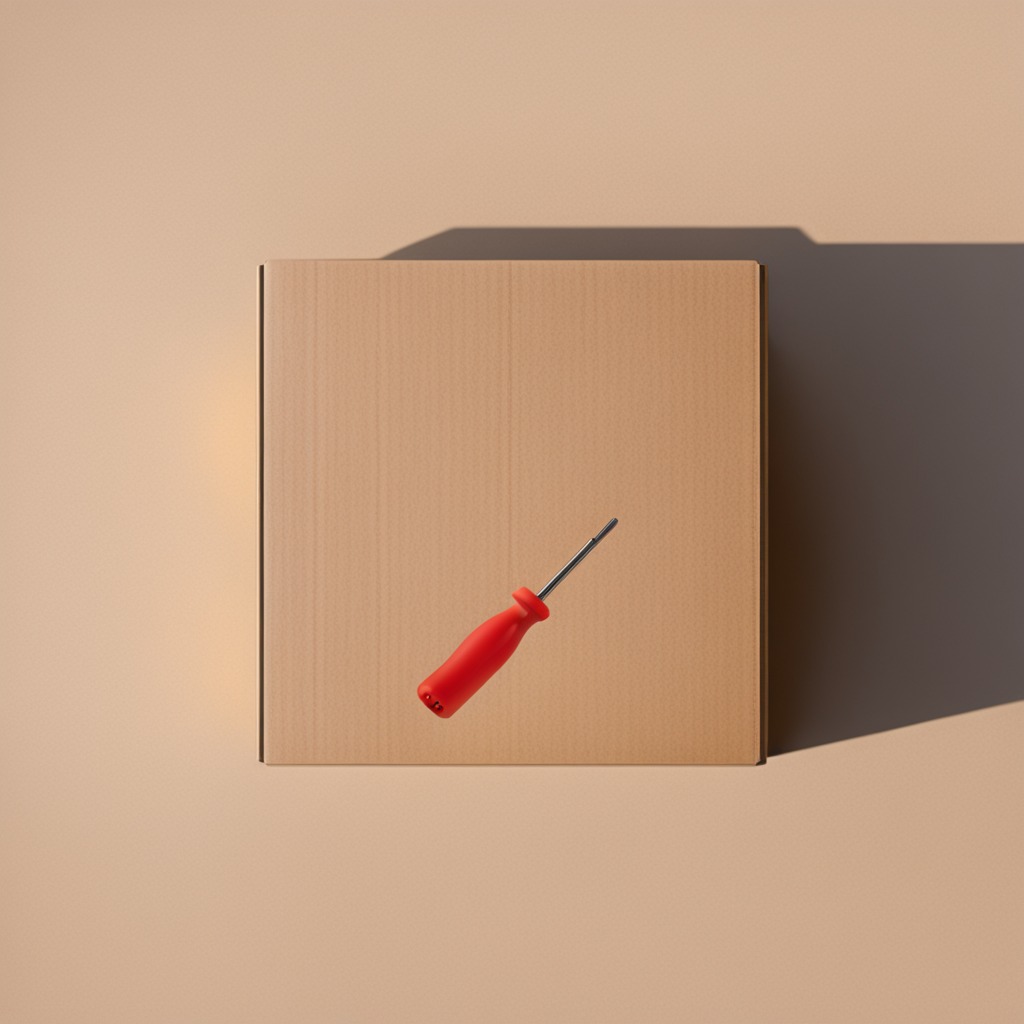
A screwdriver lying on a cardboard box surface in an outdoor workshop during daytime bright natural light soft shadows slightly creased but